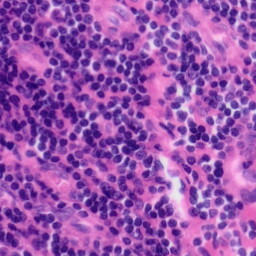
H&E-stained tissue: Tonsil